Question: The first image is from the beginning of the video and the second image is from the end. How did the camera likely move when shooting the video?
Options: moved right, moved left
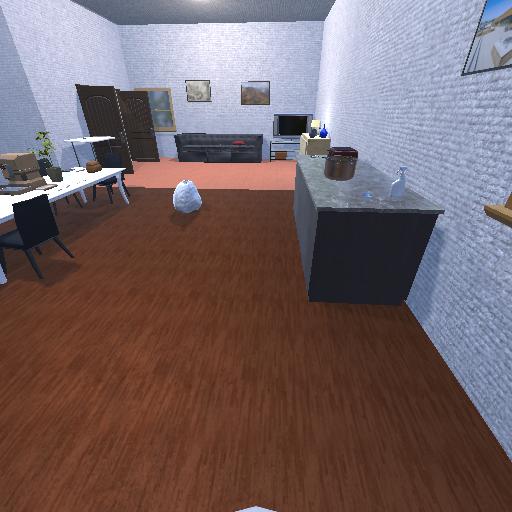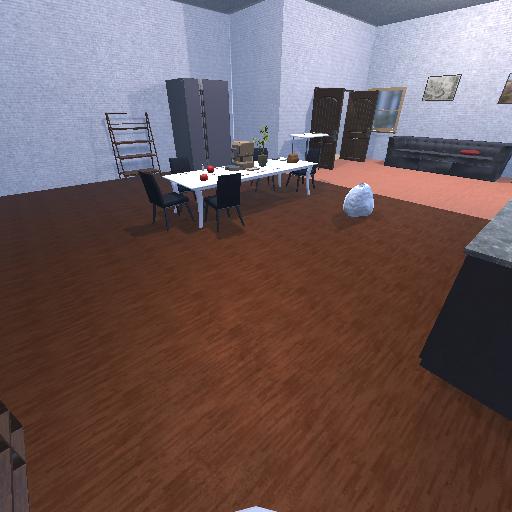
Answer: moved right